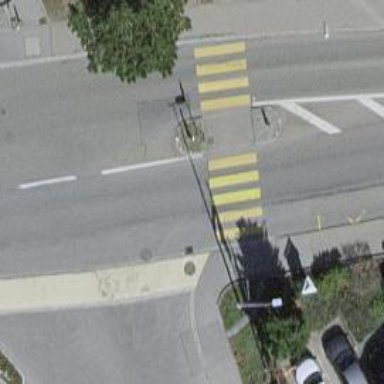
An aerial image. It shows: Uncontrolled zebra crossing with island. The crossing is marked with zebra stripes.